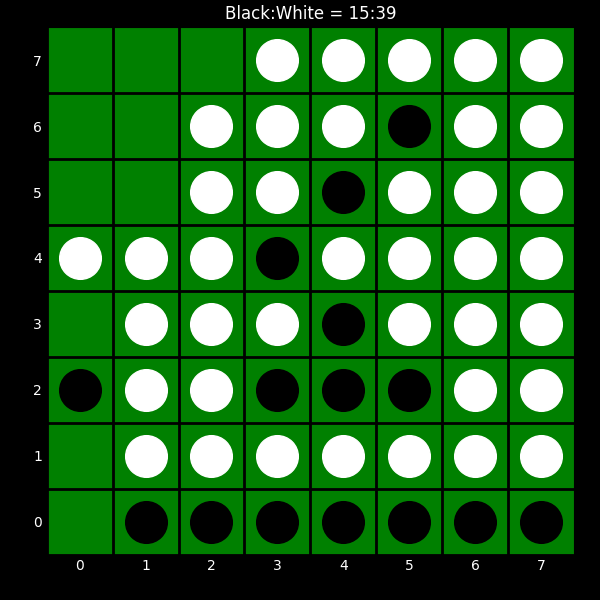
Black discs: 15
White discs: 39